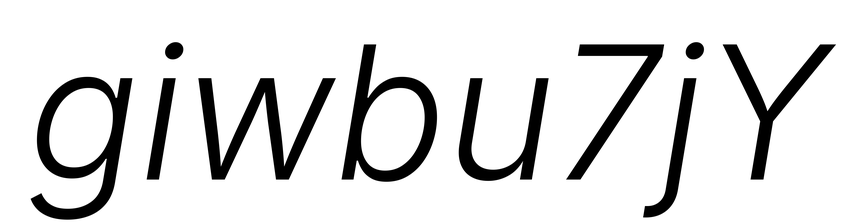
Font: Inter-Italic_Light_Italic